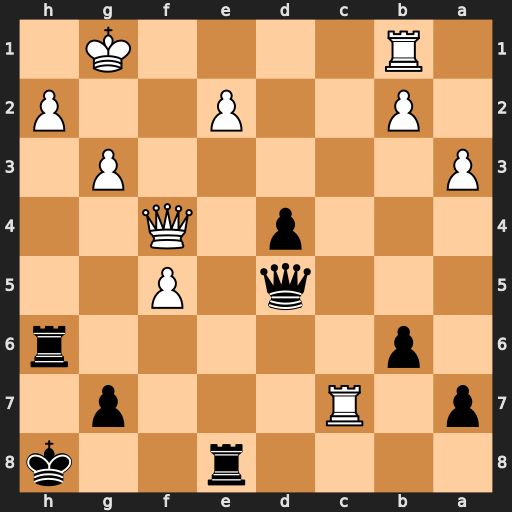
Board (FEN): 4r2k/p1R3p1/1p5r/3q1P2/3p1Q2/P5P1/1P2P2P/1R4K1
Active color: b
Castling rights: -
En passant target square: -
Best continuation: Rxe2 Qxh6+ gxh6